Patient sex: F
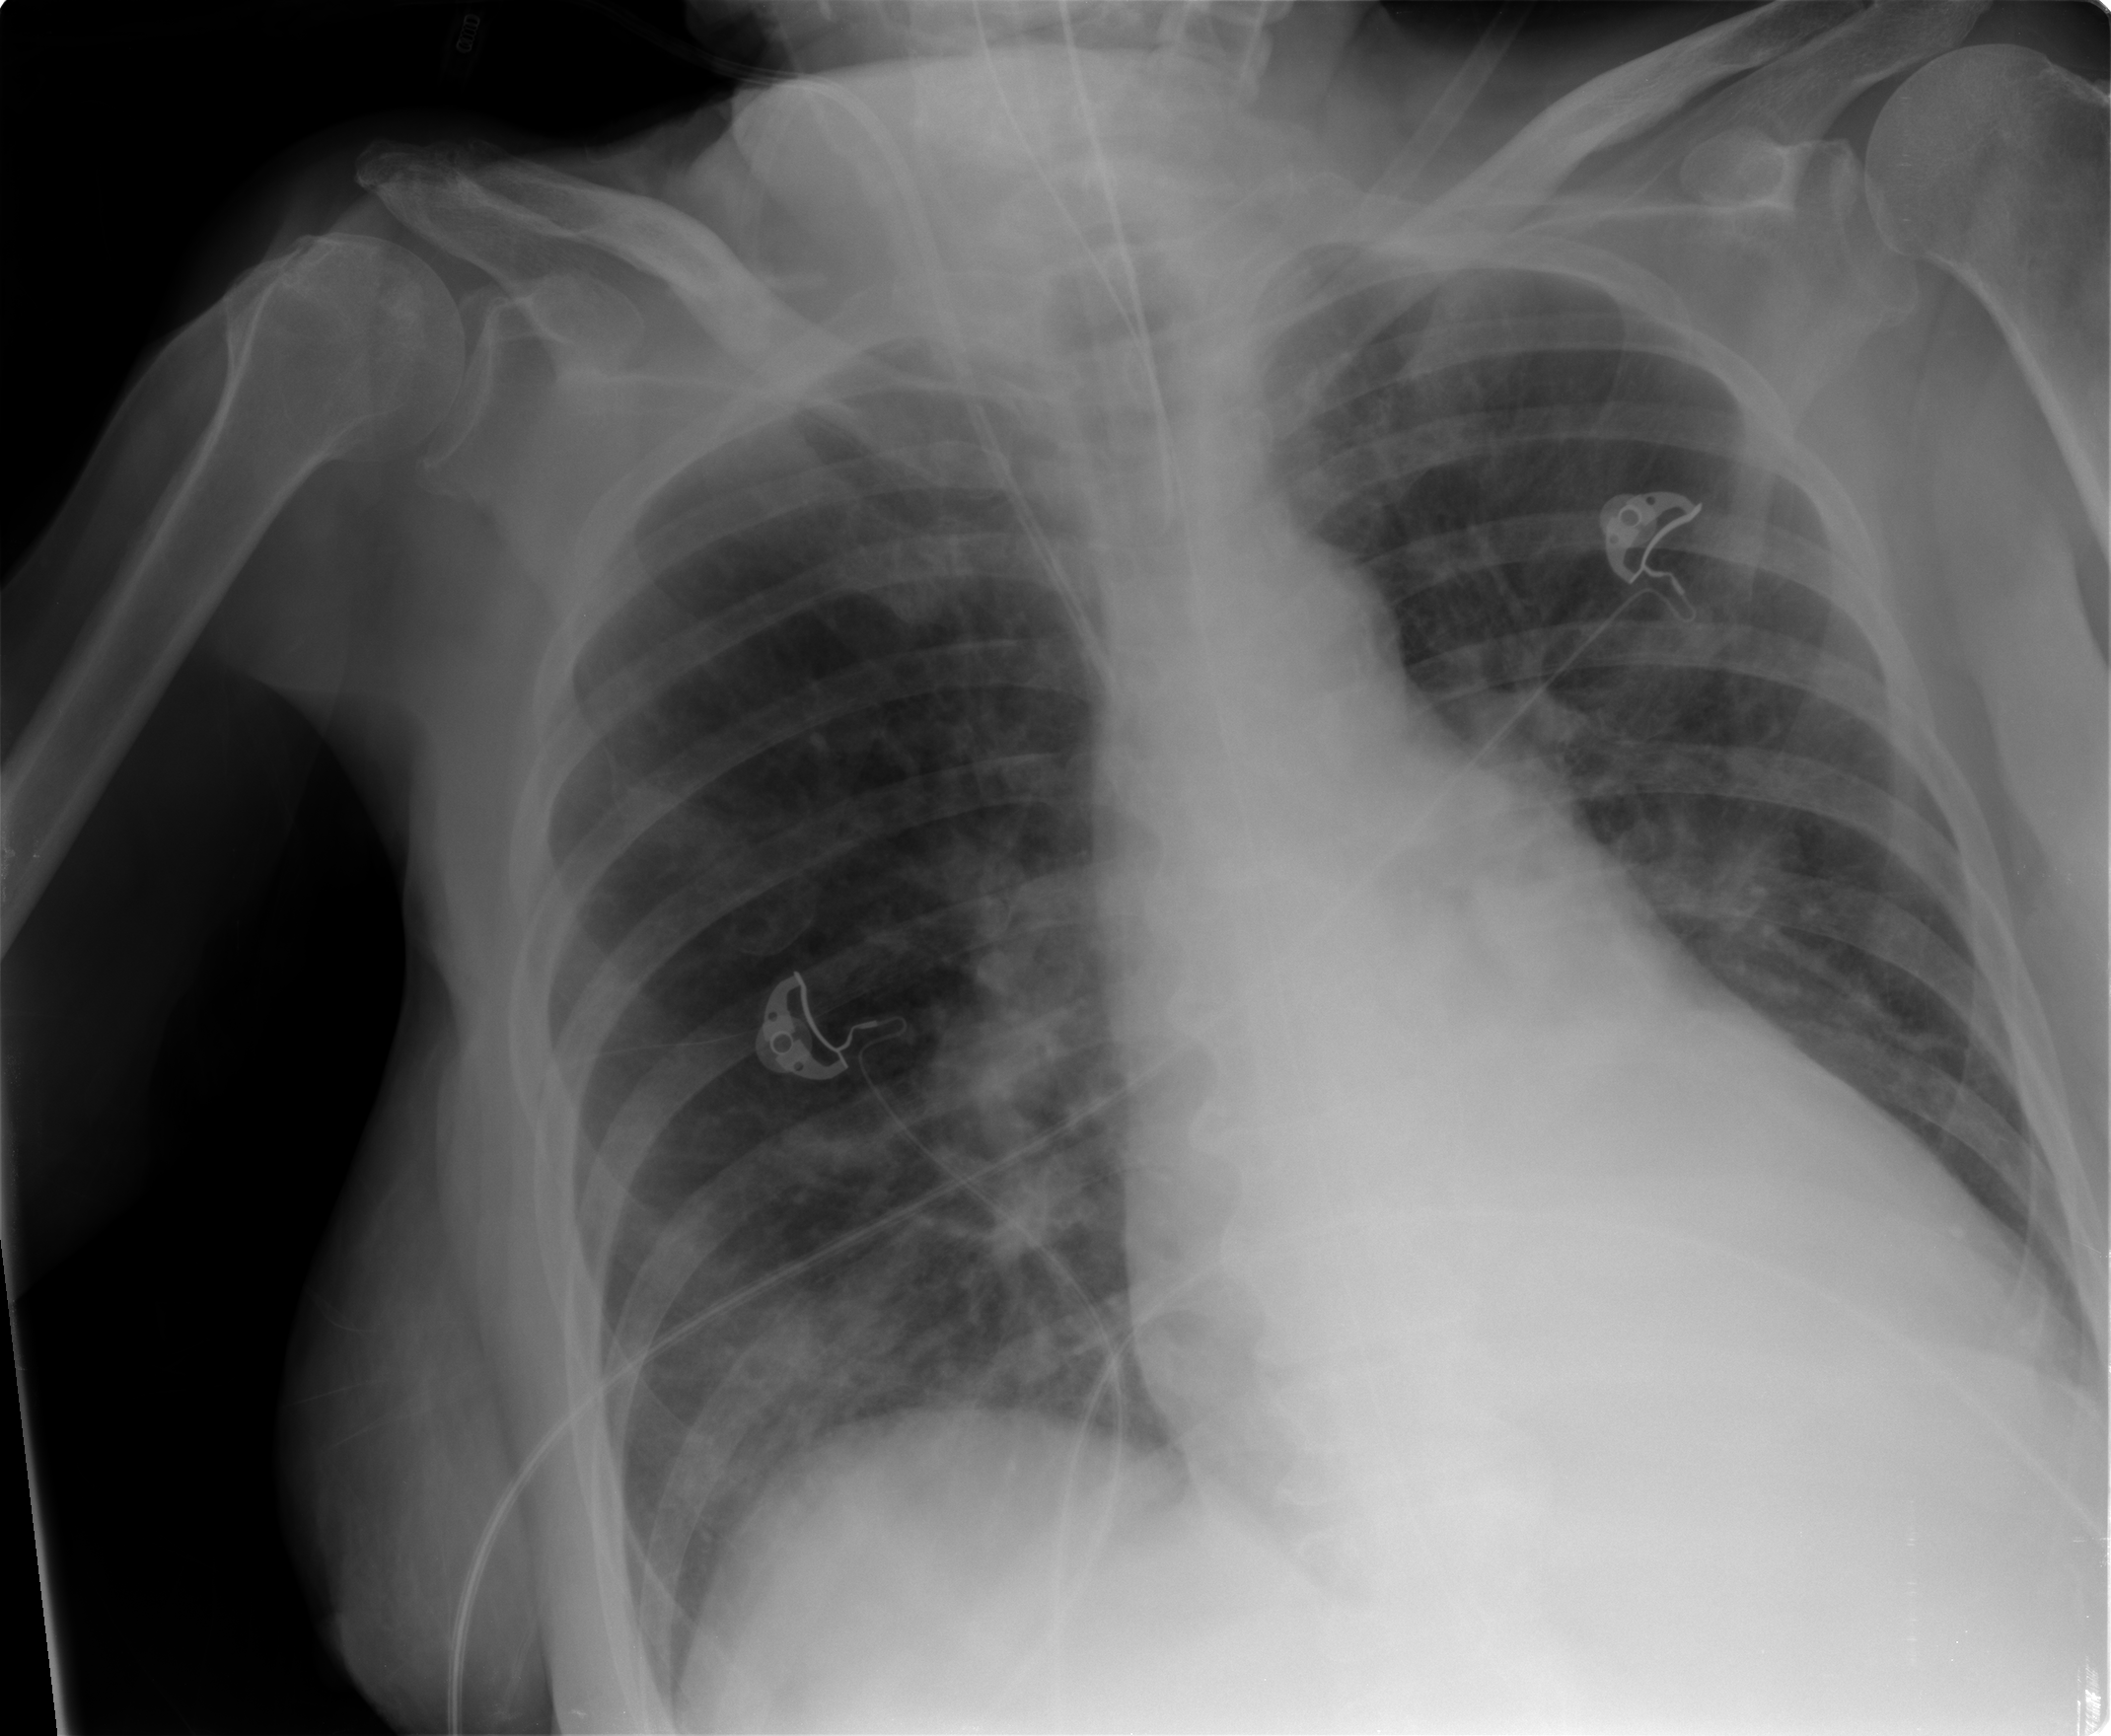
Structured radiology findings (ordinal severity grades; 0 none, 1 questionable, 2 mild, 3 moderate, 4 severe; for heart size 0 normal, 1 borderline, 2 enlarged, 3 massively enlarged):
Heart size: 2
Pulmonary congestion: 0
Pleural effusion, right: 0
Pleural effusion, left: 0
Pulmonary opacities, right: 2
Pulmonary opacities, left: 1
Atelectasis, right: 2
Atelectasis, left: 2